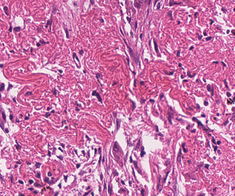
Tumor epithelial tissue: no
Tumor-associated stroma tissue: yes
Normal tissue: no